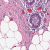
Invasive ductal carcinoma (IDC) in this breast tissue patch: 0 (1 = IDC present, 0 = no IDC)